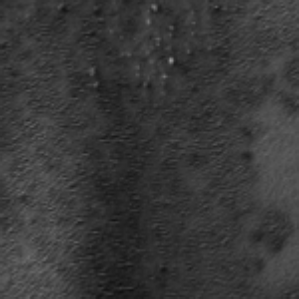
Label: frost